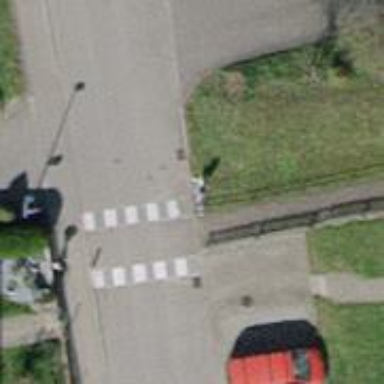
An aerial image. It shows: Bump for traffic calming.